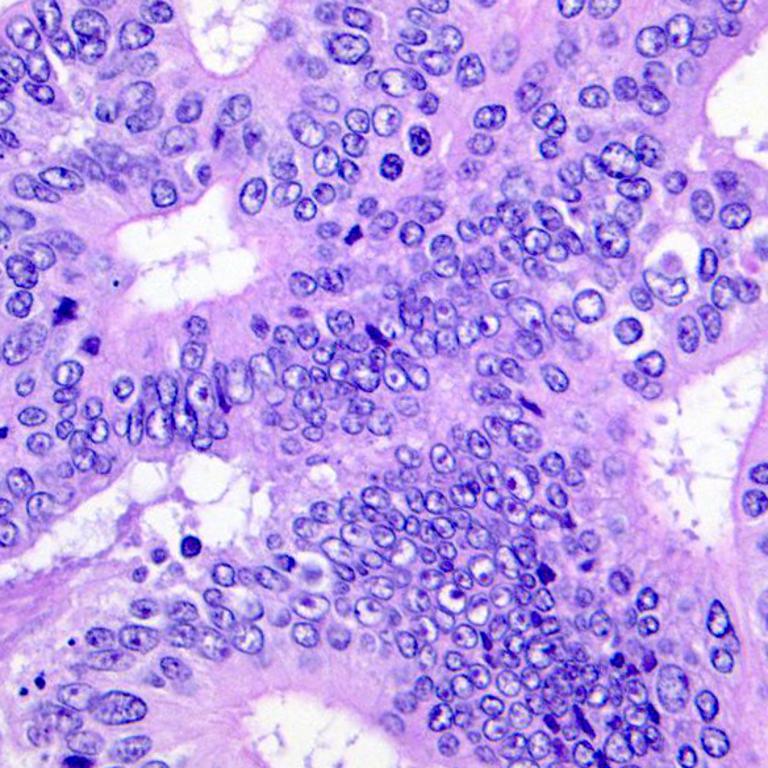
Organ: colon
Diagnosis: adenocarcinomas